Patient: sex M, age 75
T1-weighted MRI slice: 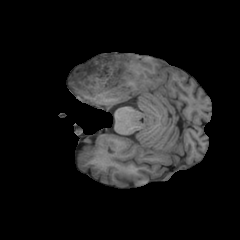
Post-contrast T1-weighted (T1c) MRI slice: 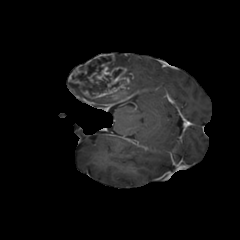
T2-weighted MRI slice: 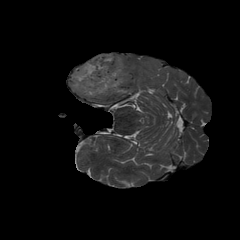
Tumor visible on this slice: yes
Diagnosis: Glioblastoma, IDH-wildtype
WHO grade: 4